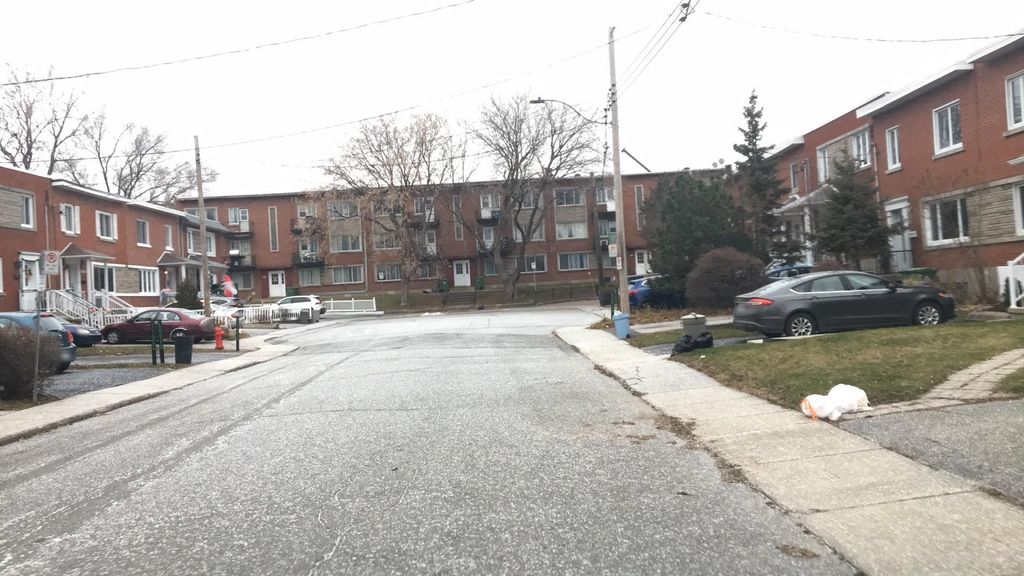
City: montreal